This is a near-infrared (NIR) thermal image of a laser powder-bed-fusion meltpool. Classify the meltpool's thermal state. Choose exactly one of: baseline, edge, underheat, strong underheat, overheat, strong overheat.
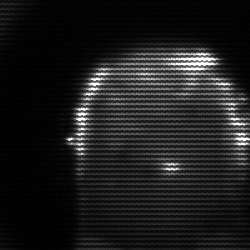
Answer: baseline